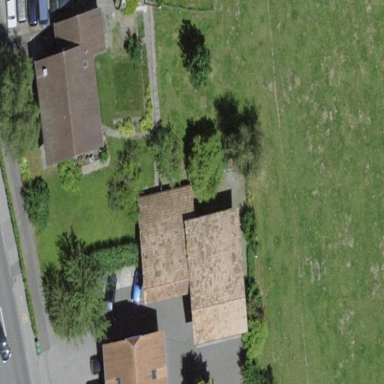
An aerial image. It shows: Rural barn.